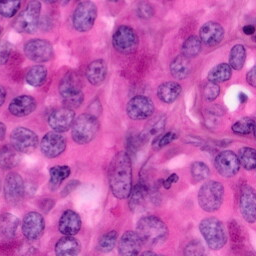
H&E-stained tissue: Pancreatic